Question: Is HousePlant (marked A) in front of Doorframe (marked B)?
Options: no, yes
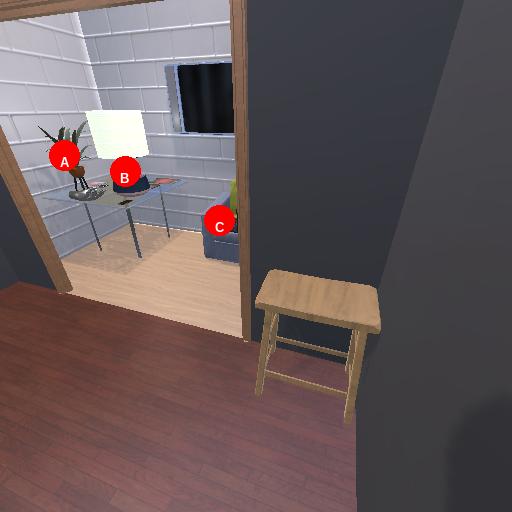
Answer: no